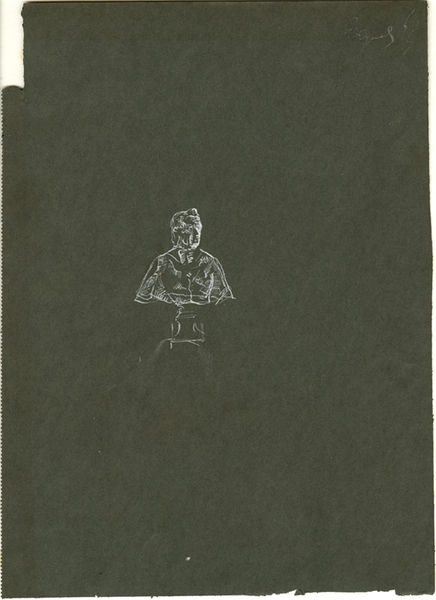
Titel: Bust of an Unknown Sitter, Bust of an Unknown Sitter
Künstler: Georgii Iakulov
Standort: Amherst (Massachusetts, USA)
Institution: Mead Art Museum, Amherst College
Schlagwörter: white, black, face, portrait, profile, man, drawing, bust, outline, sketch, small, pastel, chalk, miniature, preparatory, scetch, scetcj